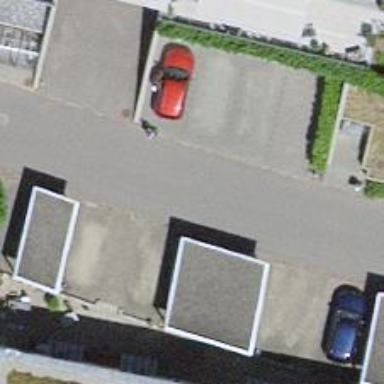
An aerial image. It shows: Smooth asphalt road in residential area.